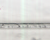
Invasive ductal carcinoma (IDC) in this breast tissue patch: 0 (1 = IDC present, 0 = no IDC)